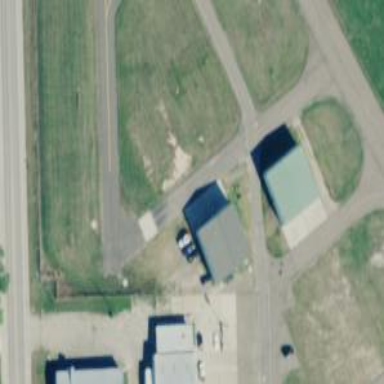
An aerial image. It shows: Asphalt taxiway in the airport.